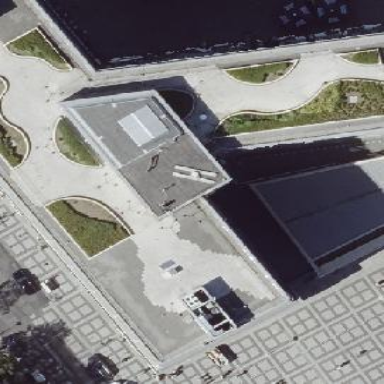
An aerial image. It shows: Part of the building is designated for commercial use.